Interaction volume radius: 5 \u00c5
Interaction volume height: 20 \u00c5
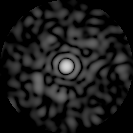
Disorder parameter: 0.8538